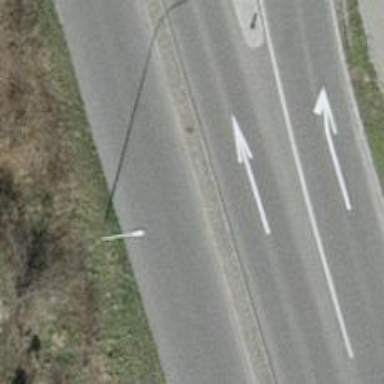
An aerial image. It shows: Primary highway with separate asphalt sidewalks.